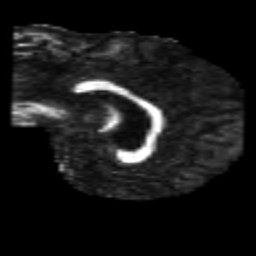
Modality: FA
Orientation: sagittal
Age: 38
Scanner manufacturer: philips
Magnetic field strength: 3 T
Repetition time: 8.559 s
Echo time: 0.1273 s